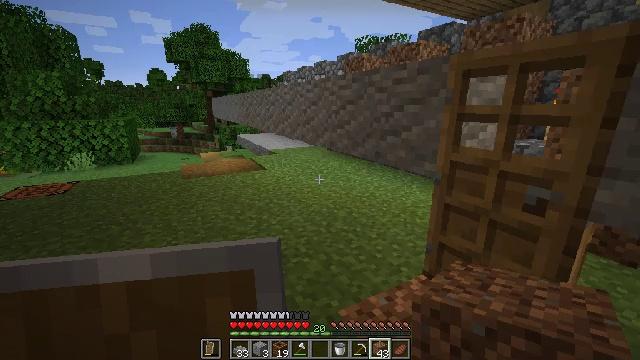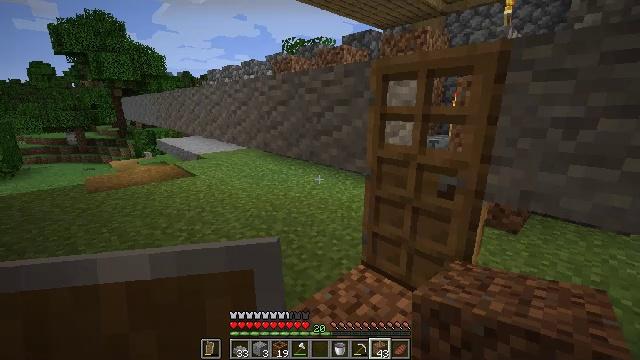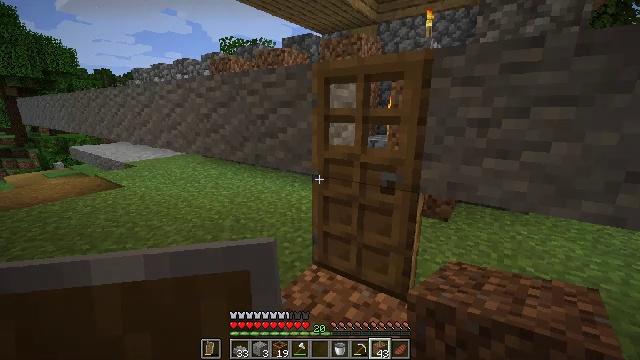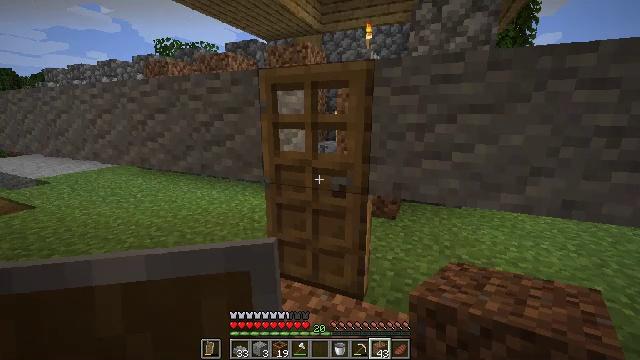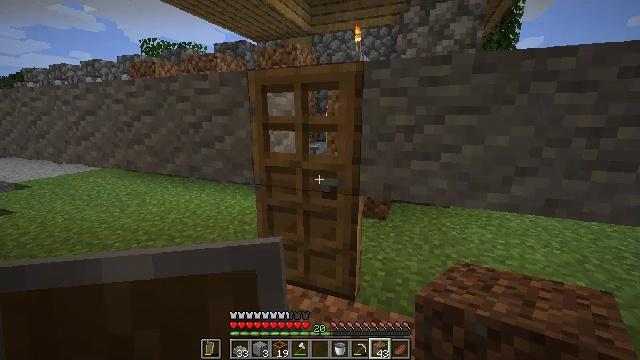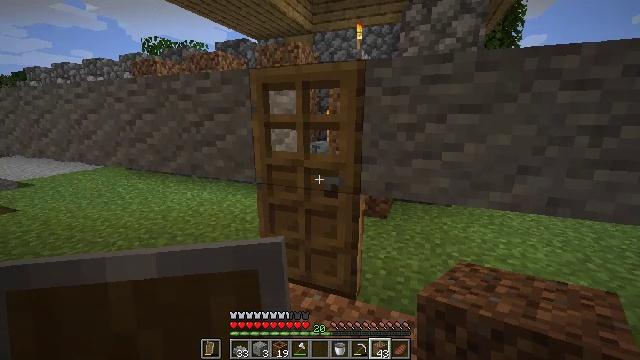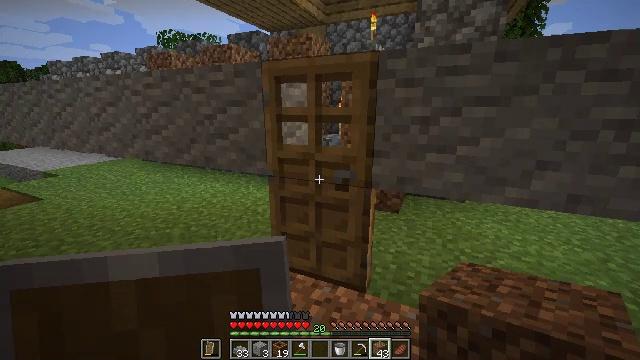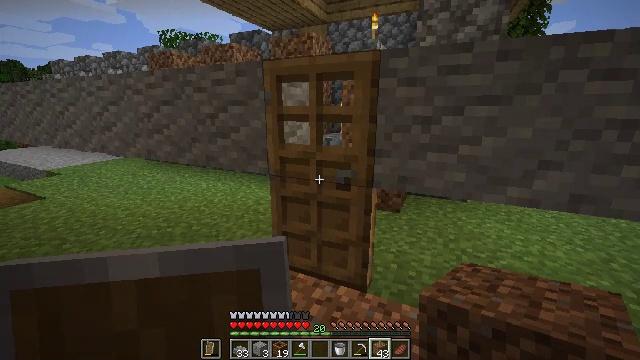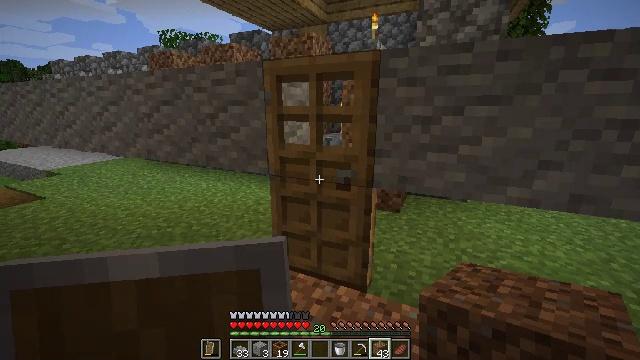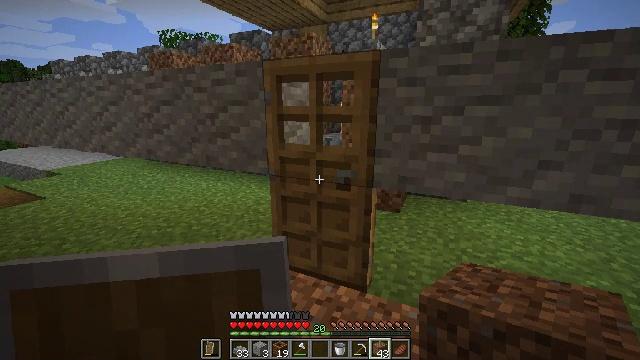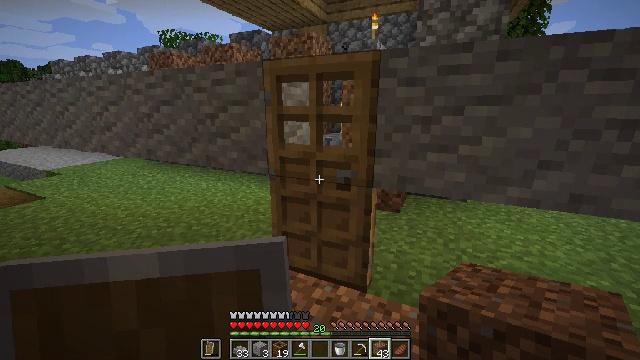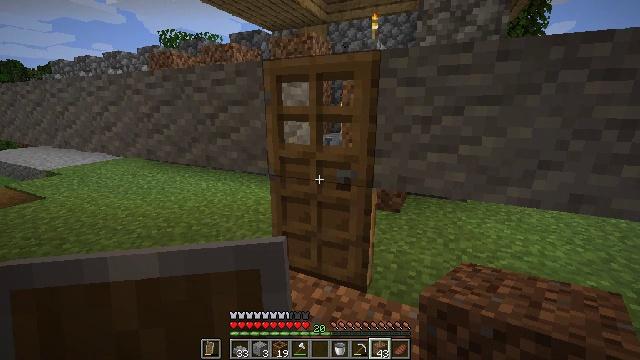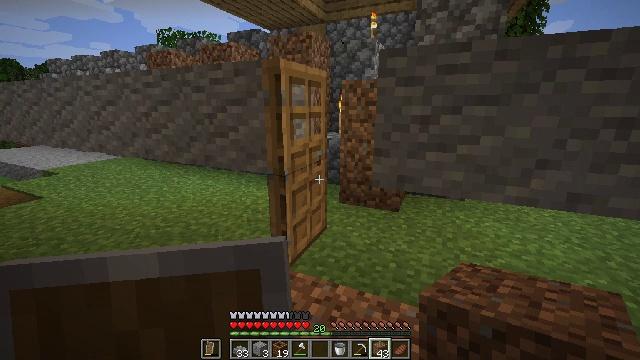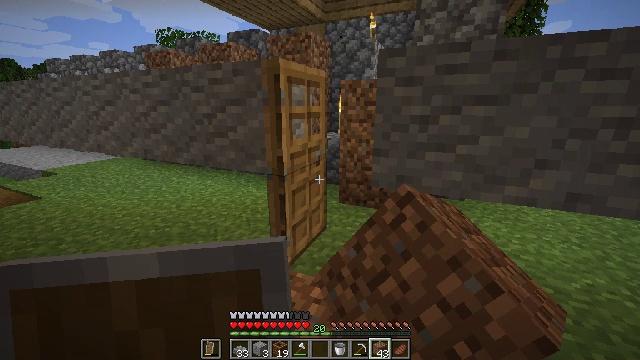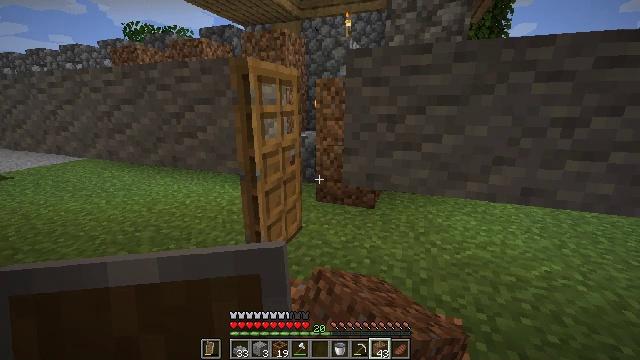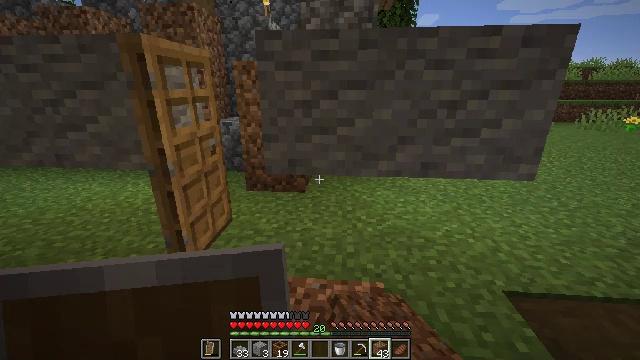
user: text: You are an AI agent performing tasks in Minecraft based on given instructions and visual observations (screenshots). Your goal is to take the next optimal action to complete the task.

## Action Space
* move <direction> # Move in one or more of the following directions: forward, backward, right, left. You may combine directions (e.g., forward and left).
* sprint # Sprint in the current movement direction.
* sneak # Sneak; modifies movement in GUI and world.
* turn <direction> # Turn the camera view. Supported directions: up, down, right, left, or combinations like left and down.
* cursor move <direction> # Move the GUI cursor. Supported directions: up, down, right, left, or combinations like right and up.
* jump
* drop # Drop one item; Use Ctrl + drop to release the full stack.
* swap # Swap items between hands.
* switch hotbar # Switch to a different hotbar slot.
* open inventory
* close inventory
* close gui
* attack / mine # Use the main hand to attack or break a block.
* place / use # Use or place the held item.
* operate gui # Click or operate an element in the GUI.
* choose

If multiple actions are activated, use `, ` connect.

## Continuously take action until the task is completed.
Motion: motion action
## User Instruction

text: Collect the bell.
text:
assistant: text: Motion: turn right
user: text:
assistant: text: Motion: turn right
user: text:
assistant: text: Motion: turn right and up
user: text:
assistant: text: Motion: turn right
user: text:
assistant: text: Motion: no_op
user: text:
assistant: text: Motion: turn left and down
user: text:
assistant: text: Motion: no_op
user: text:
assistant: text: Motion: no_op
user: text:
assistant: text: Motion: no_op
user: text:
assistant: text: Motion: no_op
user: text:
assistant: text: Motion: no_op
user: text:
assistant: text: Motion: use / place
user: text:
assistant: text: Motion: use / place
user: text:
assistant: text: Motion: move right, turn right
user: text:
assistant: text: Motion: move right, turn right and down
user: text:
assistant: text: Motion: move right, turn right and down
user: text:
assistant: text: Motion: move right, turn right
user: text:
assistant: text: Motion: move forward and move right, turn right
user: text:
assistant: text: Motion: move forward and move right, turn right
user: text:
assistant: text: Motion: move forward and move right
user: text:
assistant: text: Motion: move forward and move right, turn left
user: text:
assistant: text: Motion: move forward and move right, turn left
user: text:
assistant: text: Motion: move forward and move right, turn left
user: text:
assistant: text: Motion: move forward and move right, turn left
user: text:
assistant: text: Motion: move forward and move right, turn left
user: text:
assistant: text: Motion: move forward and move right, turn left and up
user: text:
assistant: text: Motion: move forward and move right, turn left and up
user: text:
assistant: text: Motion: move forward
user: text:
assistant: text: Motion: no_op
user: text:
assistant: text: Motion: no_op